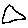
Label: triangle